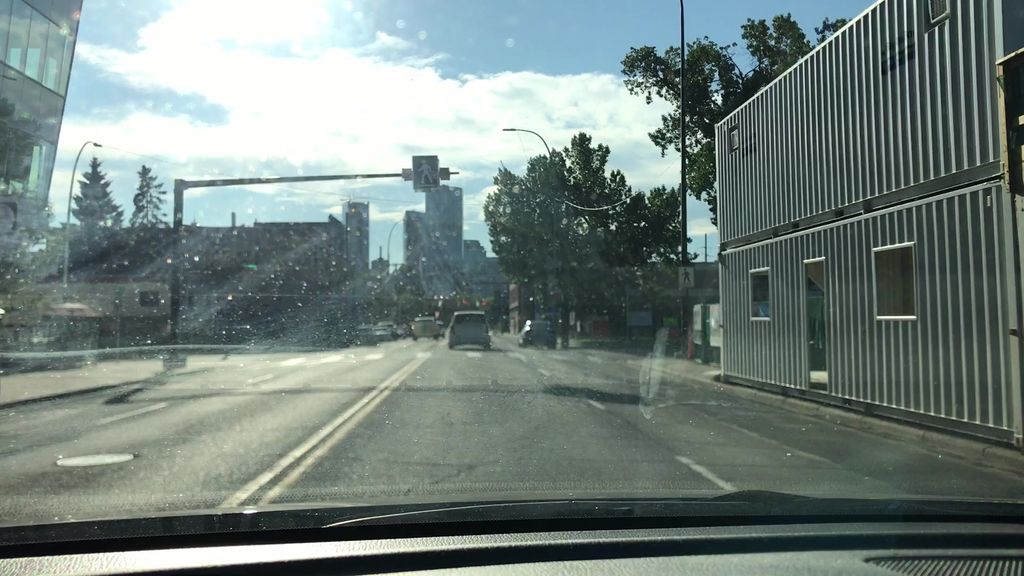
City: calgary